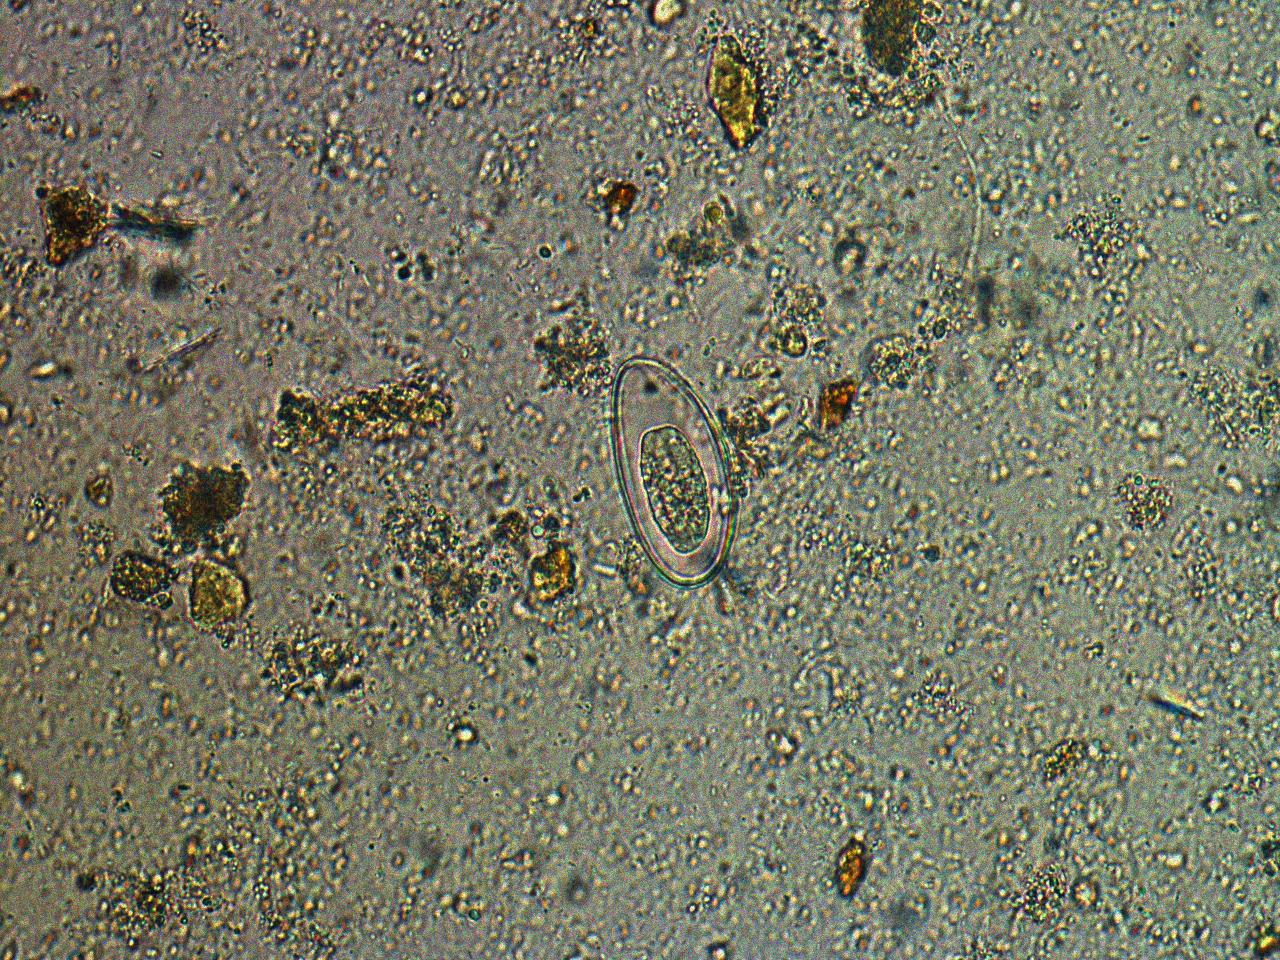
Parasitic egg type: Enterobius vermicularis